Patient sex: F
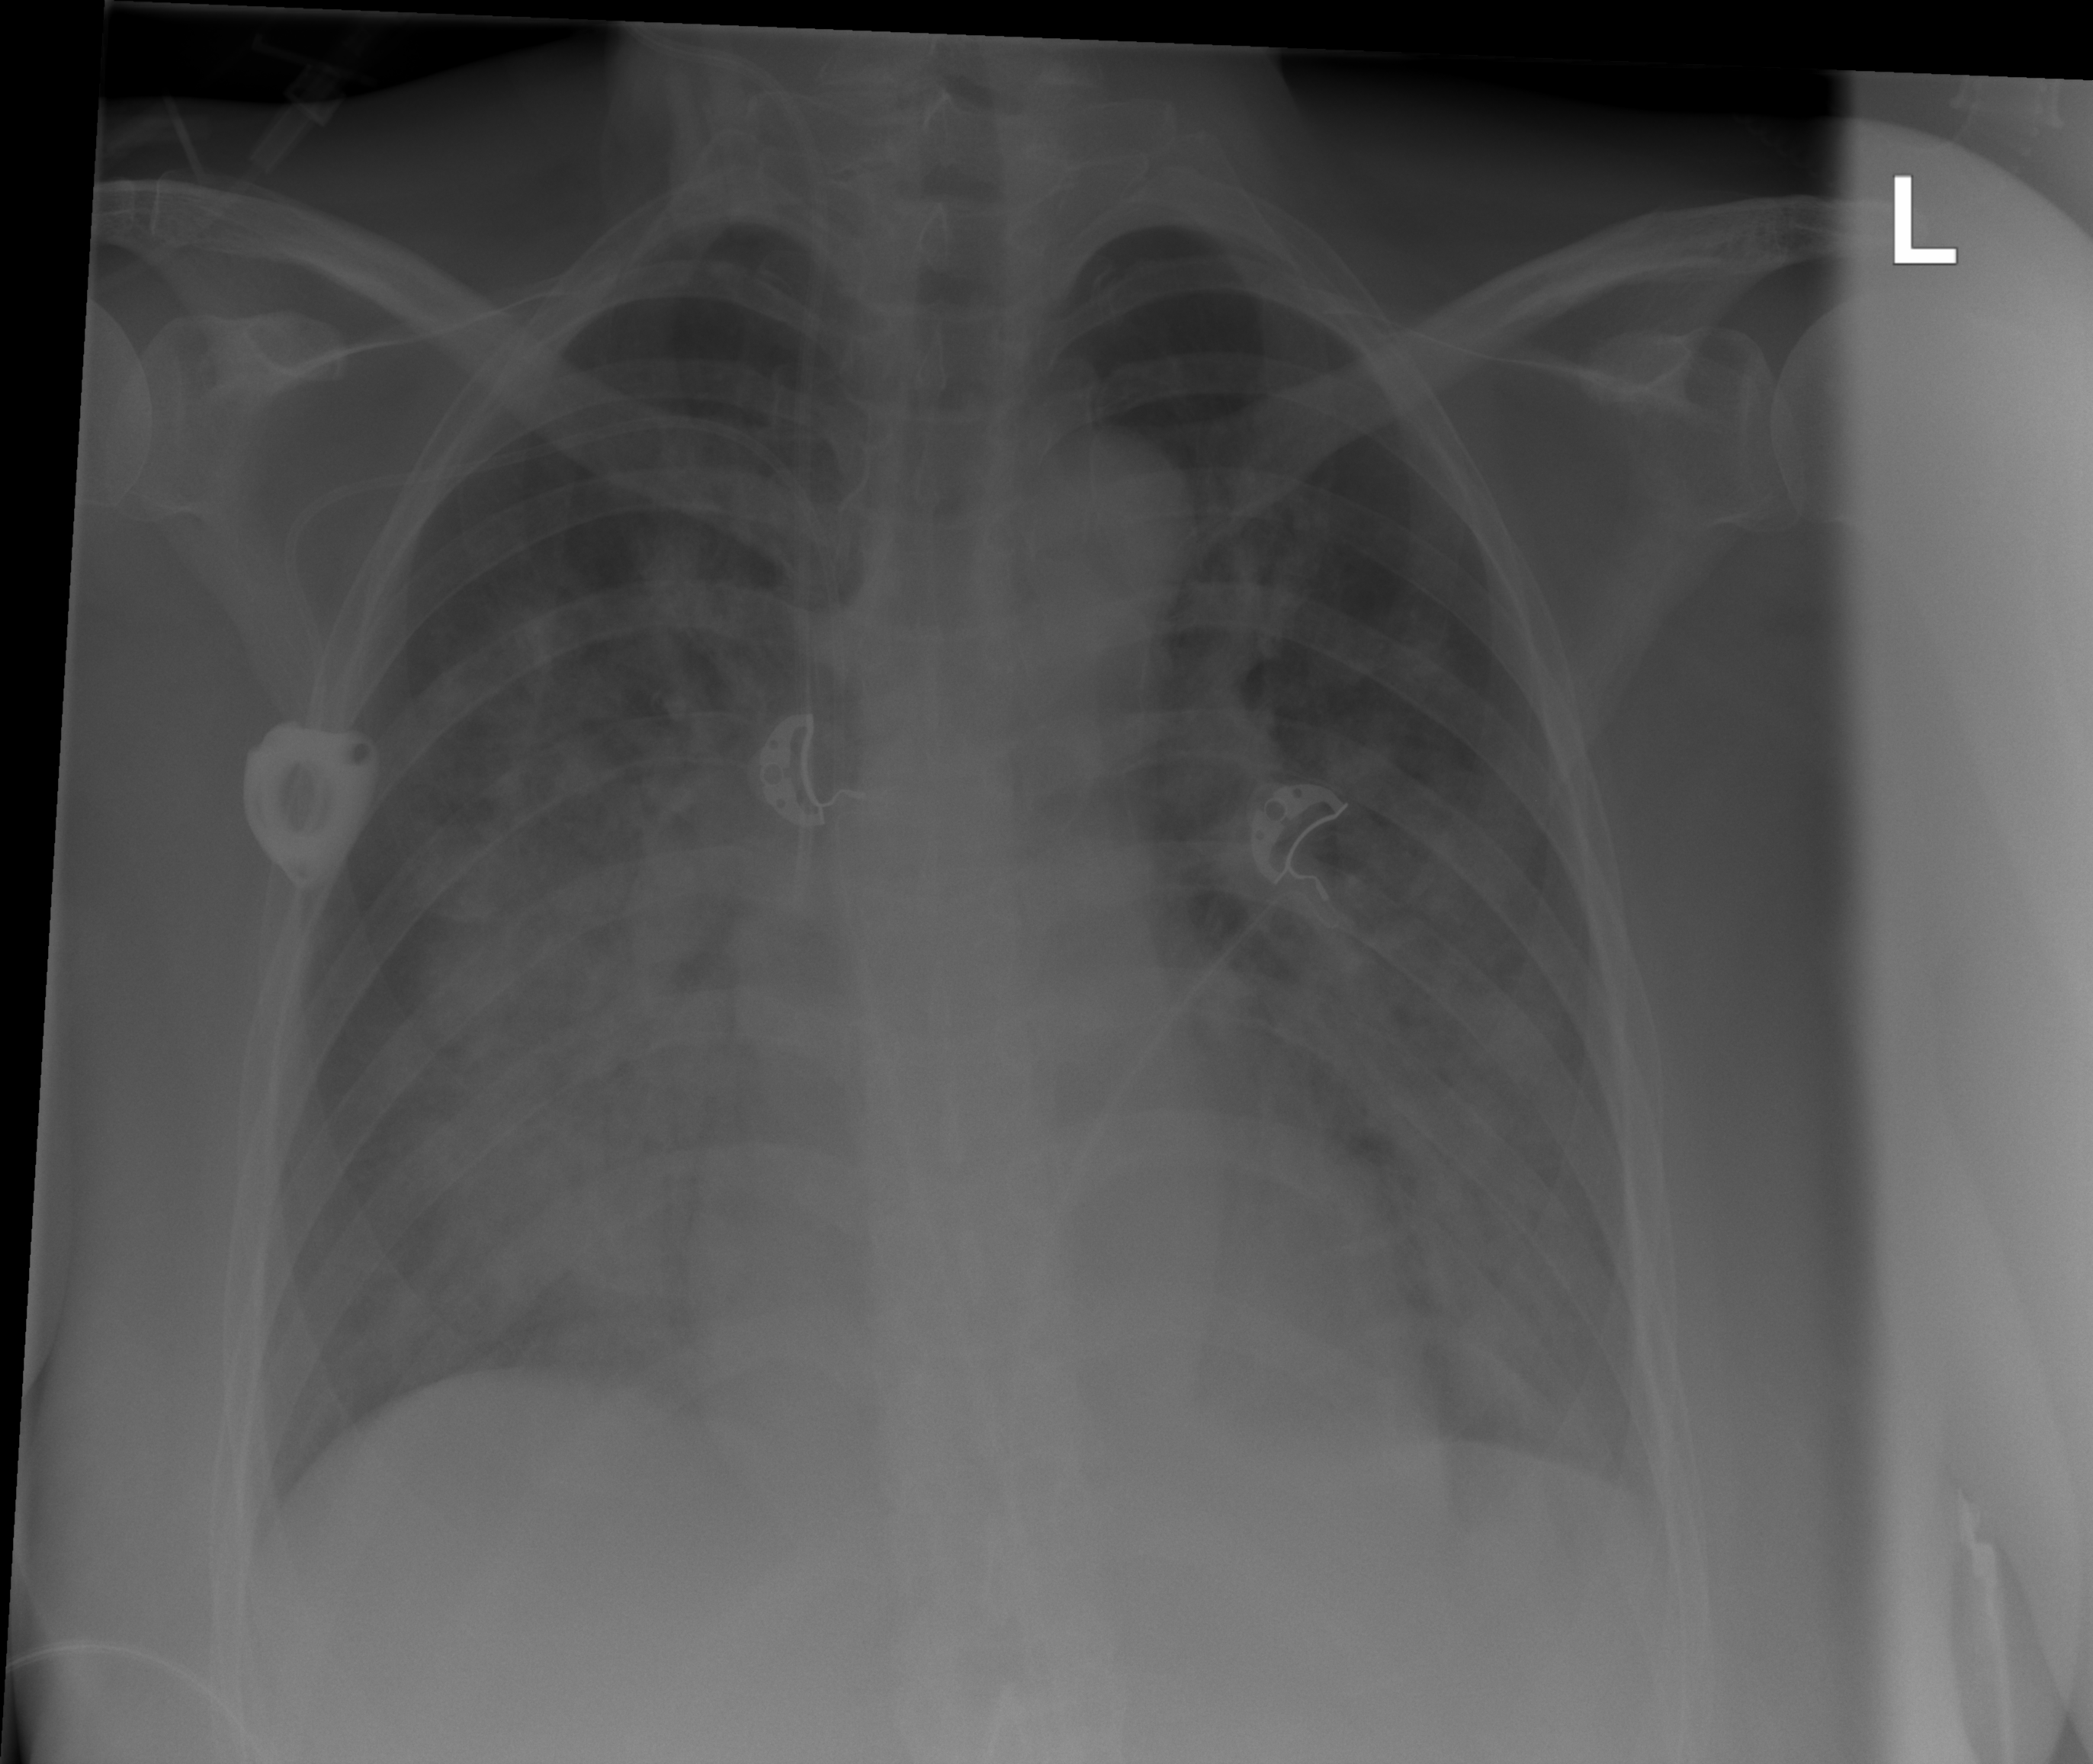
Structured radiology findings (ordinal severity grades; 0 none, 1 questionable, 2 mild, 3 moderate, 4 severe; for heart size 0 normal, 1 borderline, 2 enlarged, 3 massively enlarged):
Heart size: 0
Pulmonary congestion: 0
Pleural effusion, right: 0
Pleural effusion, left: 1
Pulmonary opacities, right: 3
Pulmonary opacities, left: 3
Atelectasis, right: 3
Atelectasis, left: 3